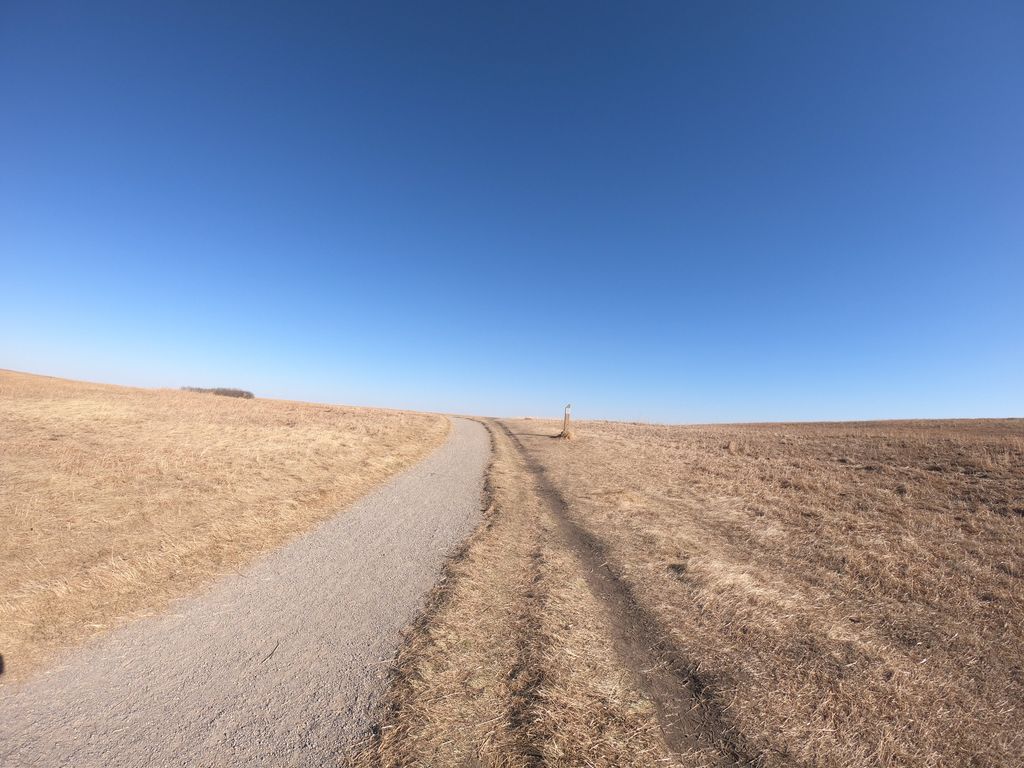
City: calgary